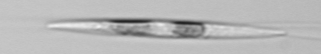
Label: Pseudo-nitzschia